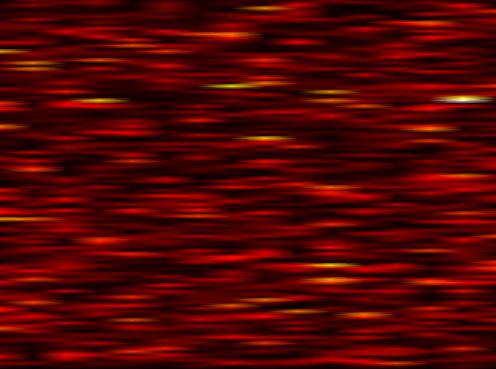
Label: FOFDM